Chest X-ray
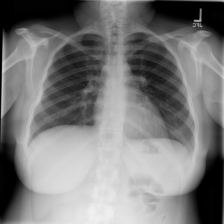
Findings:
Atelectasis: negative
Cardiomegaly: negative
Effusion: negative
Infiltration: positive
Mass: negative
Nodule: negative
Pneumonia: negative
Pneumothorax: negative
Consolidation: negative
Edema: negative
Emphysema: negative
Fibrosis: negative
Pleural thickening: negative
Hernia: negative